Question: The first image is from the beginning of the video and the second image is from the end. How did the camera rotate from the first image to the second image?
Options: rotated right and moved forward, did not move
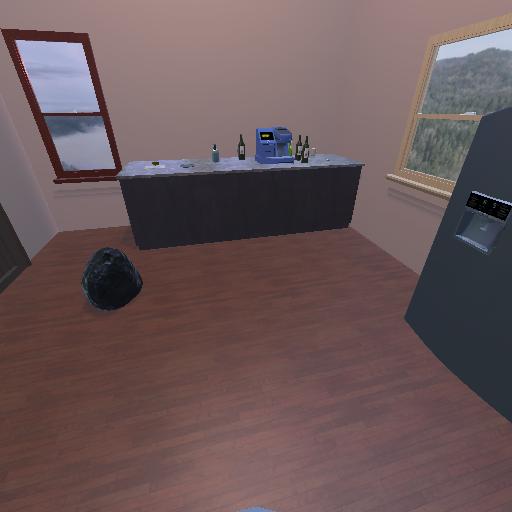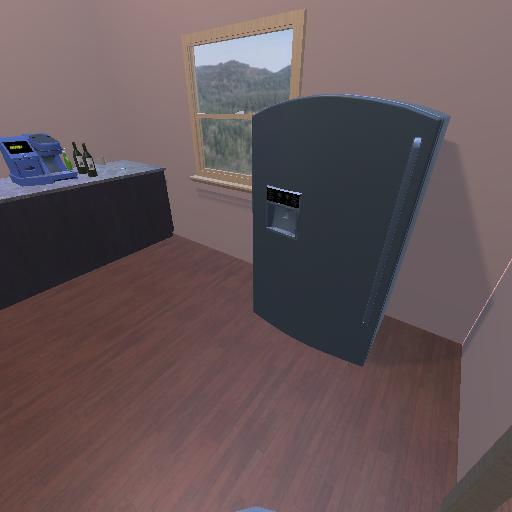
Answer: rotated right and moved forward